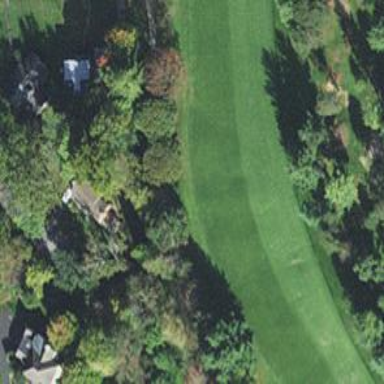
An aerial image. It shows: View of golf hole.